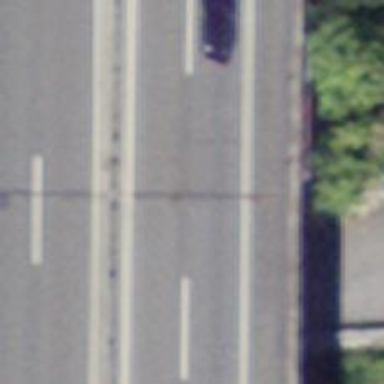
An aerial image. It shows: Bridge over motorway.